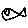
Label: fish